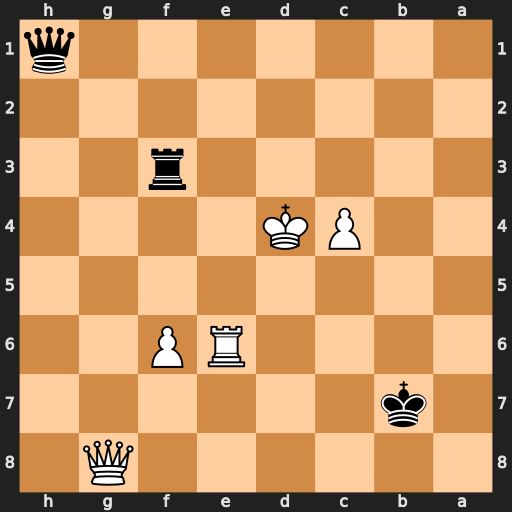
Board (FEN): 6Q1/1k6/4RP2/8/2PK4/5r2/8/7q
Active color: b
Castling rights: -
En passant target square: -
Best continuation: Qd1+ Kc5 Rf5+ Re5 Rxe5+